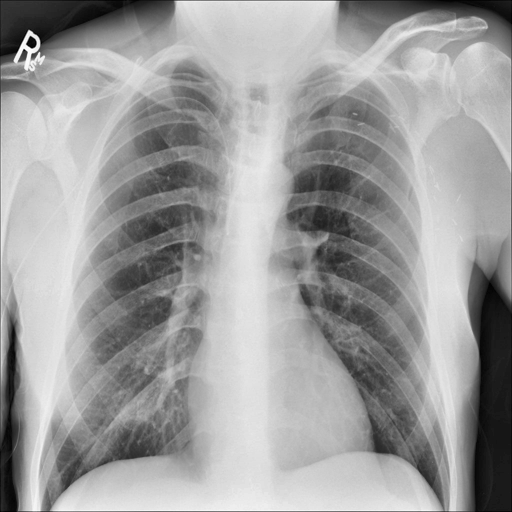
Finding: NORMAL